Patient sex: M
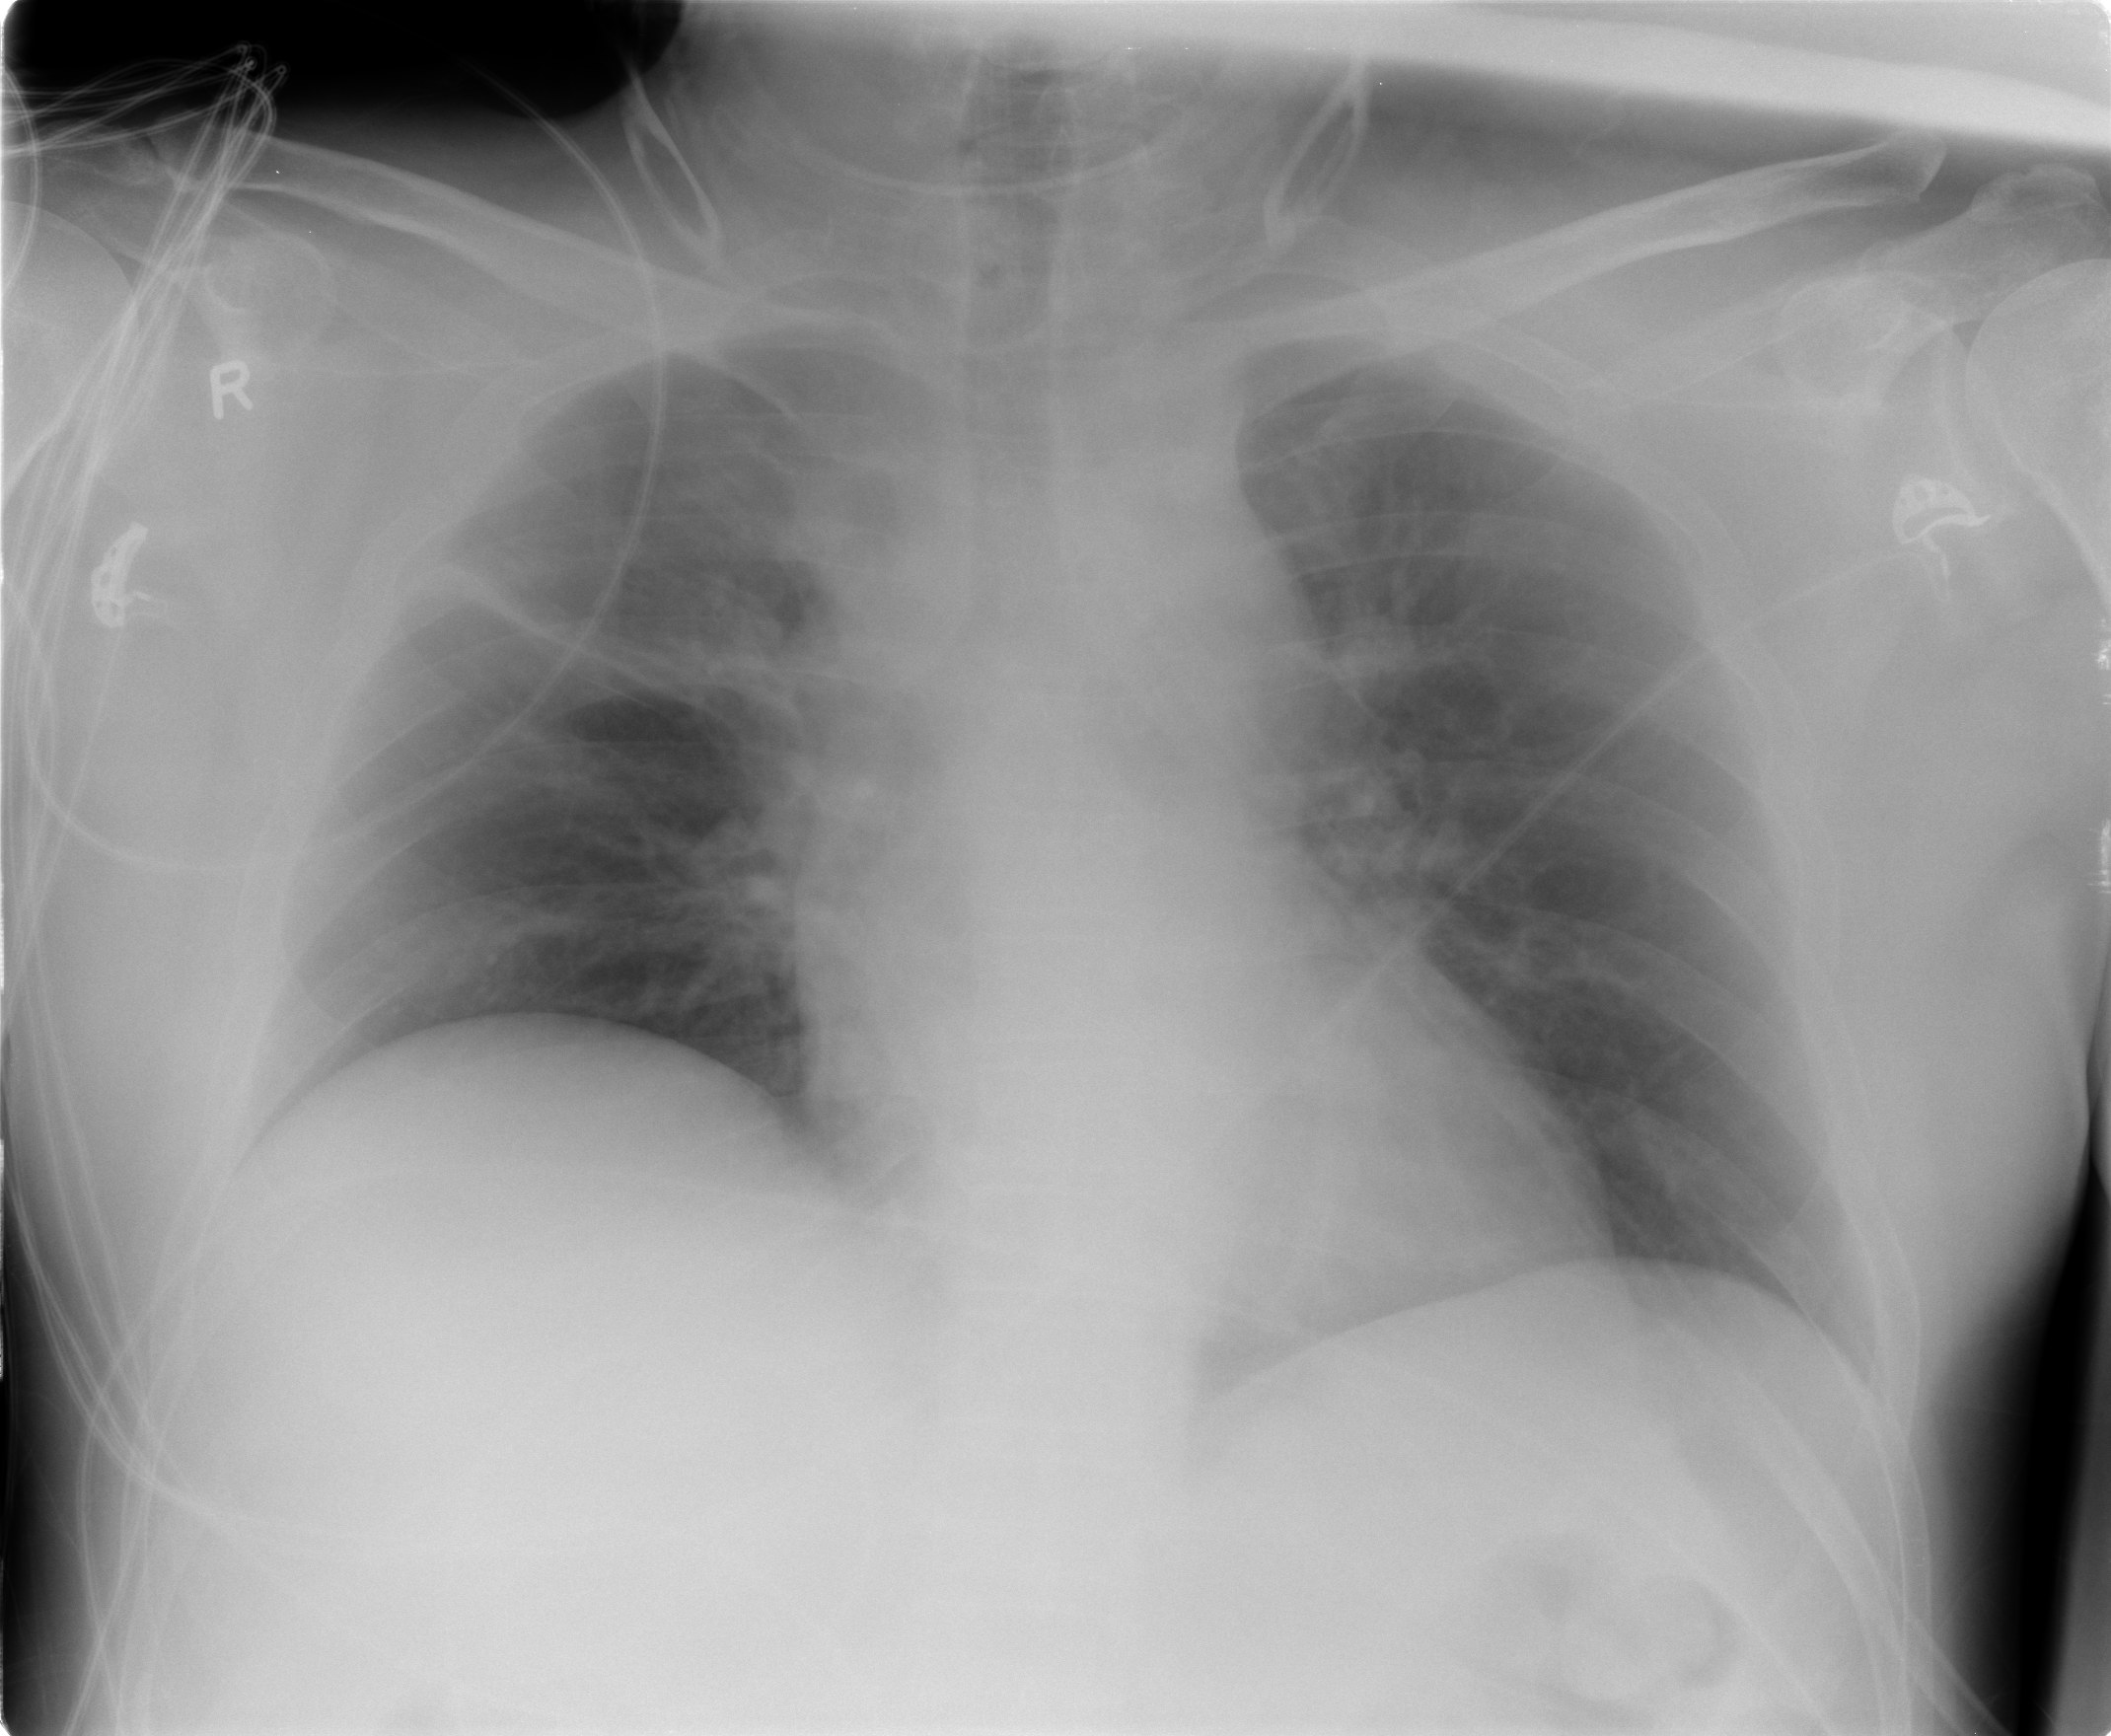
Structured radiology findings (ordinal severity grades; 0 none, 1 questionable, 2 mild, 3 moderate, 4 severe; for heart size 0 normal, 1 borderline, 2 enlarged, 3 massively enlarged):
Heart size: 0
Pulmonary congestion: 0
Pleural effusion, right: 0
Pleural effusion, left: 0
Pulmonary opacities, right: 2
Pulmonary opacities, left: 0
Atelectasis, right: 2
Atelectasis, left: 0